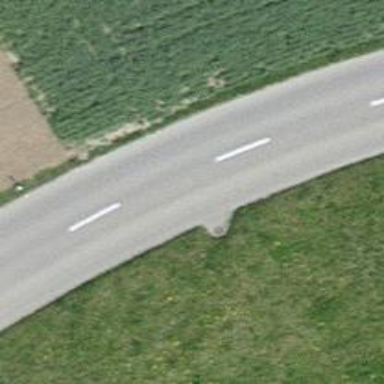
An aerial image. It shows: Tertiary road with asphalt surface.